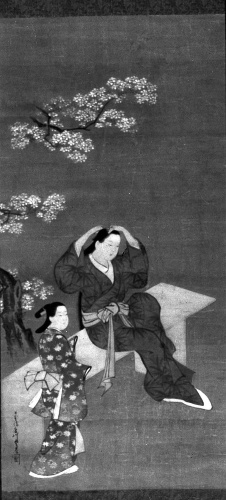
Artist: Miyagawa Chōshun
Artist bio: Japanese, 1683–1753
Date: 18th century
Object type: Hanging scroll
Classification: Paintings
Medium: Hanging scroll; ink and color on silk
Culture: Japan
Period: Edo period (1615–1868)
Dimensions: 24 7/8 x 10 11/16 in. (63.2 x 27.1 cm)
Department: Asian Art
Credit line: The Howard Mansfield Collection, Purchase, Rogers Fund, 1936
Accession year: 1936
Repository: Metropolitan Museum of Art, New York, NY
Tags: Women